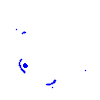
Particle: kaon